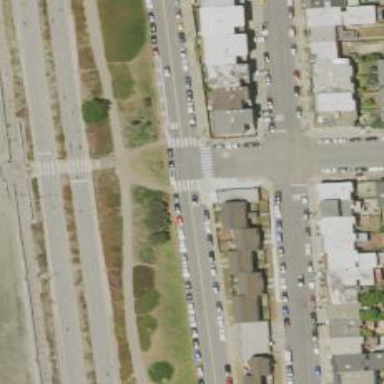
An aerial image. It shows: Tertiary road with sidewalk on the left.